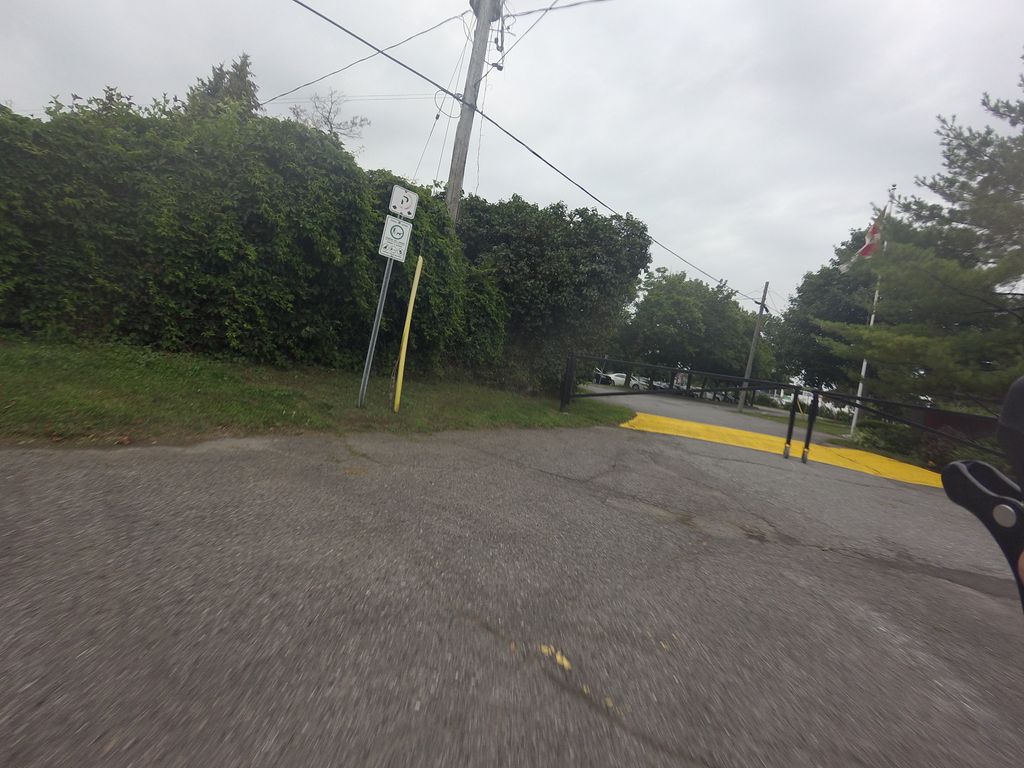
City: ottawa-gatineau